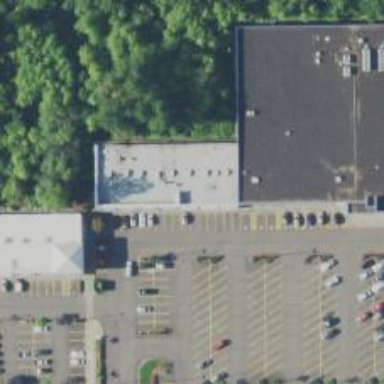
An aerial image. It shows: Post office.